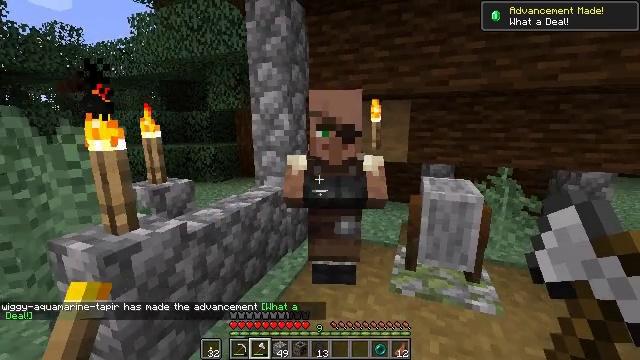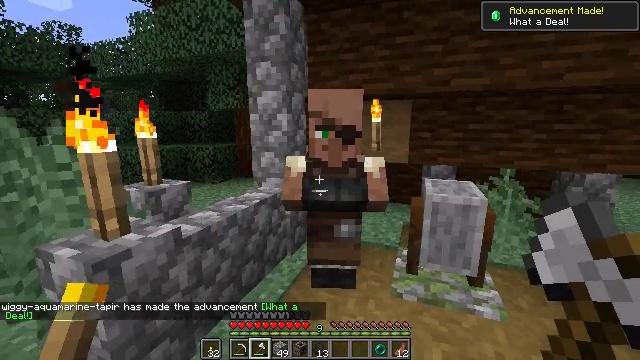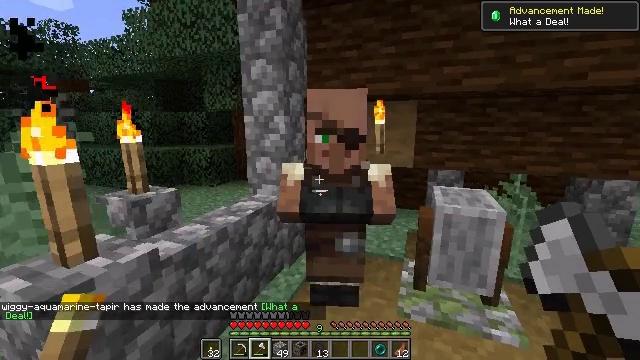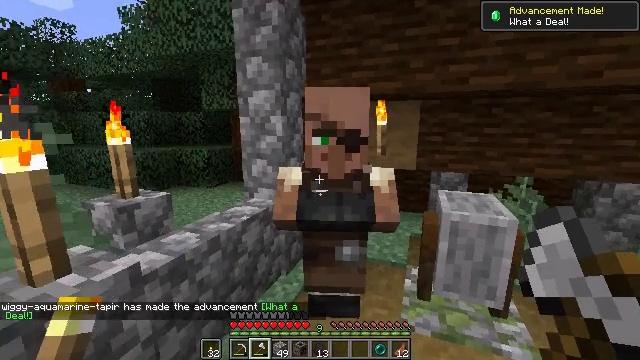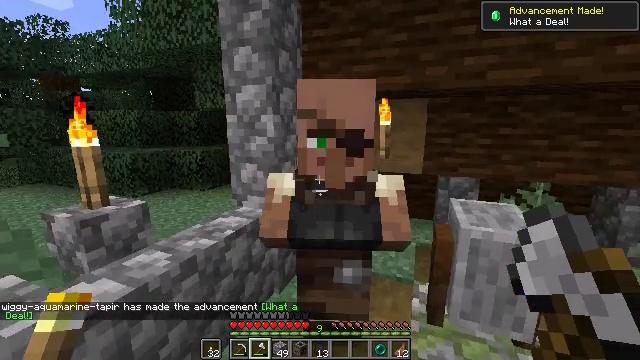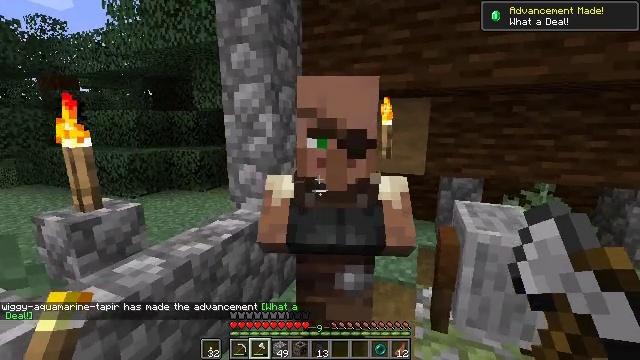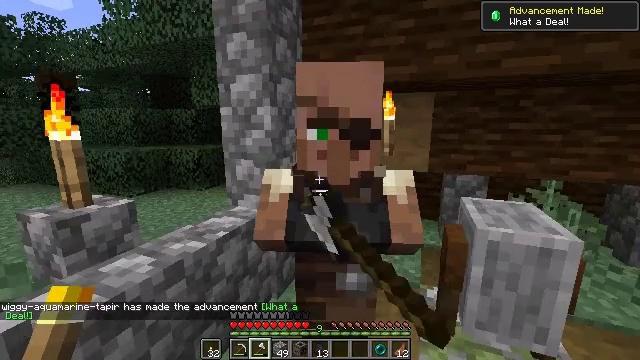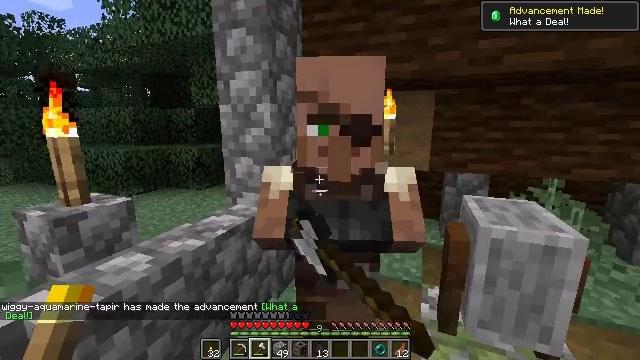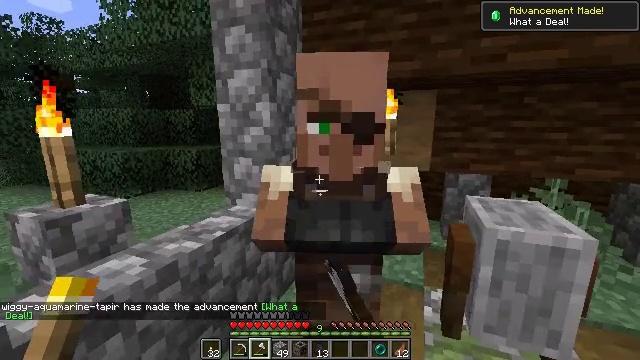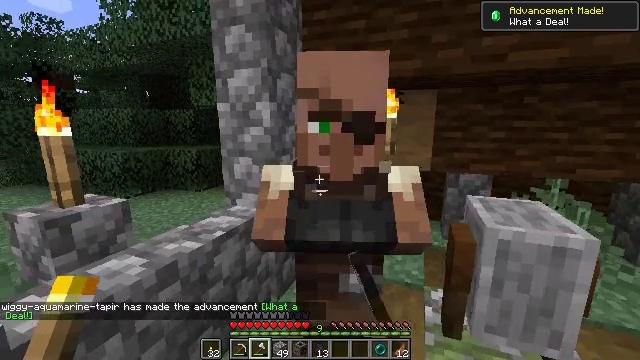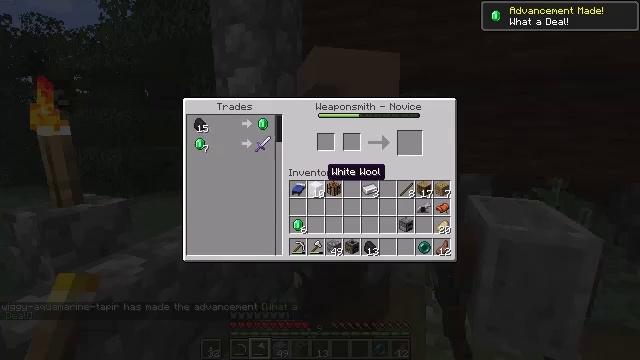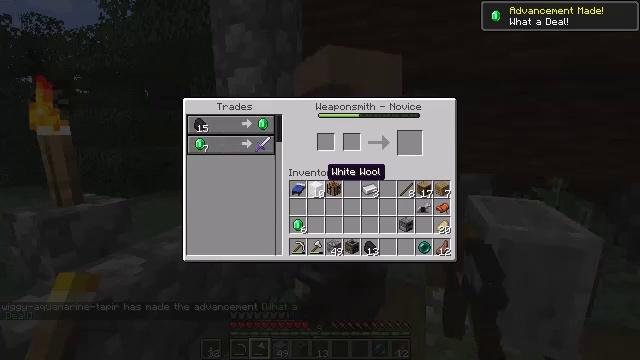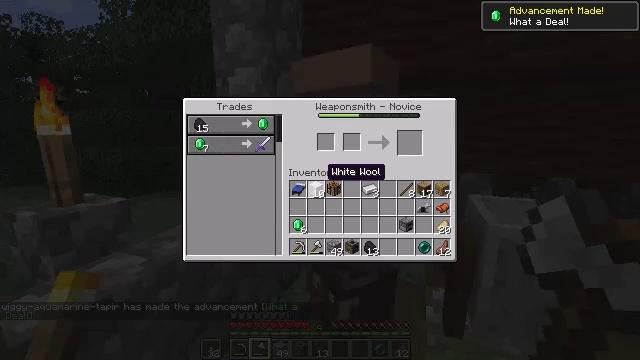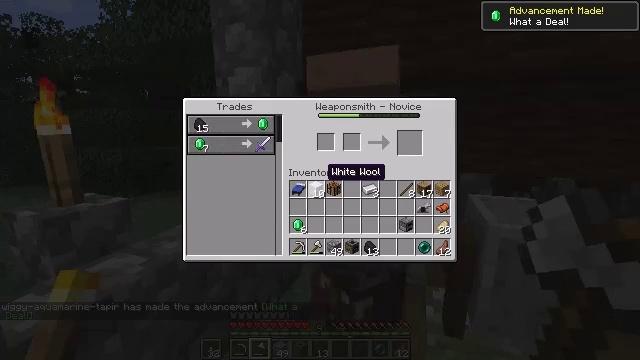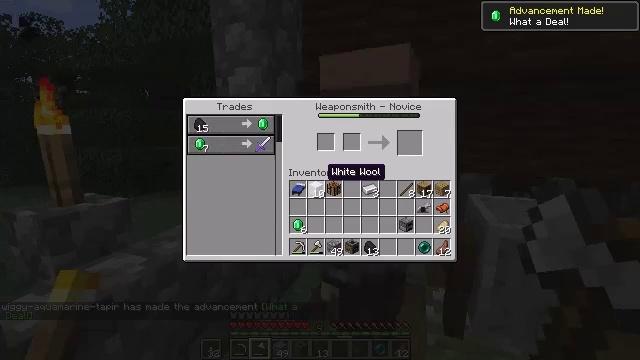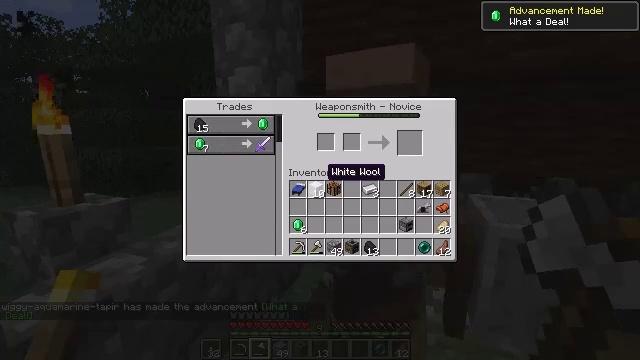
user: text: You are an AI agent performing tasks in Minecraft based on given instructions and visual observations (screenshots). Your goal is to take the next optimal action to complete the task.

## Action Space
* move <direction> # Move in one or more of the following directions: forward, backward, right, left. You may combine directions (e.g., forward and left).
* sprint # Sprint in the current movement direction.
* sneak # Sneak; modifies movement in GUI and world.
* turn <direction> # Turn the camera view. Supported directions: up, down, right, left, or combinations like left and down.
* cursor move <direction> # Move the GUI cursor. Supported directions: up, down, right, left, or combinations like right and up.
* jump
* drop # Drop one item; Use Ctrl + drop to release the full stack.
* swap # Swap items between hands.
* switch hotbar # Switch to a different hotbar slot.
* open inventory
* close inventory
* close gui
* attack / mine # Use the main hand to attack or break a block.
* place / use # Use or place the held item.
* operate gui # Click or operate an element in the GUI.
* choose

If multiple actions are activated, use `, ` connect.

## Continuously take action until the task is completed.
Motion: motion action
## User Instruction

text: Gather spruce leaves to collect foliage.
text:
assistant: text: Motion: move forward
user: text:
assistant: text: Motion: move forward
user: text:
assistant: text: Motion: move forward
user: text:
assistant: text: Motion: move forward
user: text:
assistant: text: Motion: use / place
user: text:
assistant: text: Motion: use / place
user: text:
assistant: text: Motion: use / place
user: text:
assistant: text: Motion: use / place
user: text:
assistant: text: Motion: no_op
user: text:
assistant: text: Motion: open gui
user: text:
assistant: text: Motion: no_op
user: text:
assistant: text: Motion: no_op
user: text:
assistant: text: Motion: no_op
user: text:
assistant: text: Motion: no_op
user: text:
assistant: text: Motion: no_op
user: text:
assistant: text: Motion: no_op
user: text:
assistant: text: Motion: no_op
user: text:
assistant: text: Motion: no_op
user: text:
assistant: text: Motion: no_op
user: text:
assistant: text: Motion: no_op
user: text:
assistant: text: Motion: no_op
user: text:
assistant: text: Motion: no_op
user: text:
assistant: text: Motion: no_op
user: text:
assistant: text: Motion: no_op
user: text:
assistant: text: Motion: no_op
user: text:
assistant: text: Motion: no_op
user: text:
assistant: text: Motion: no_op
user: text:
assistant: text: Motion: no_op
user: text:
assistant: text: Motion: no_op
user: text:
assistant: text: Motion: no_op